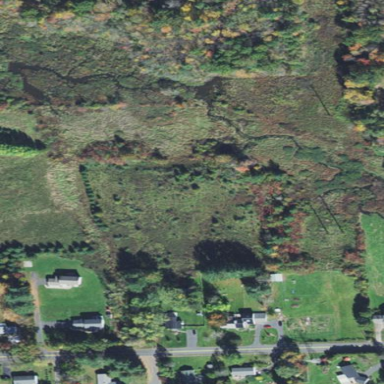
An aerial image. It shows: Marshy wetland area.